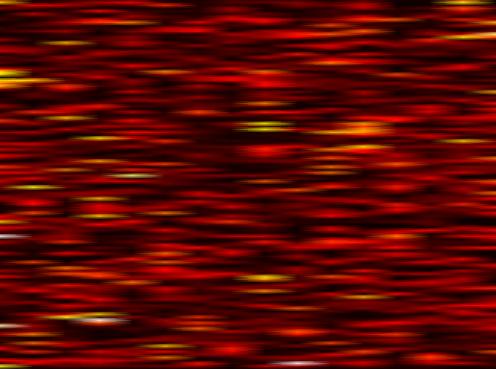
Label: WOLA